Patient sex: M
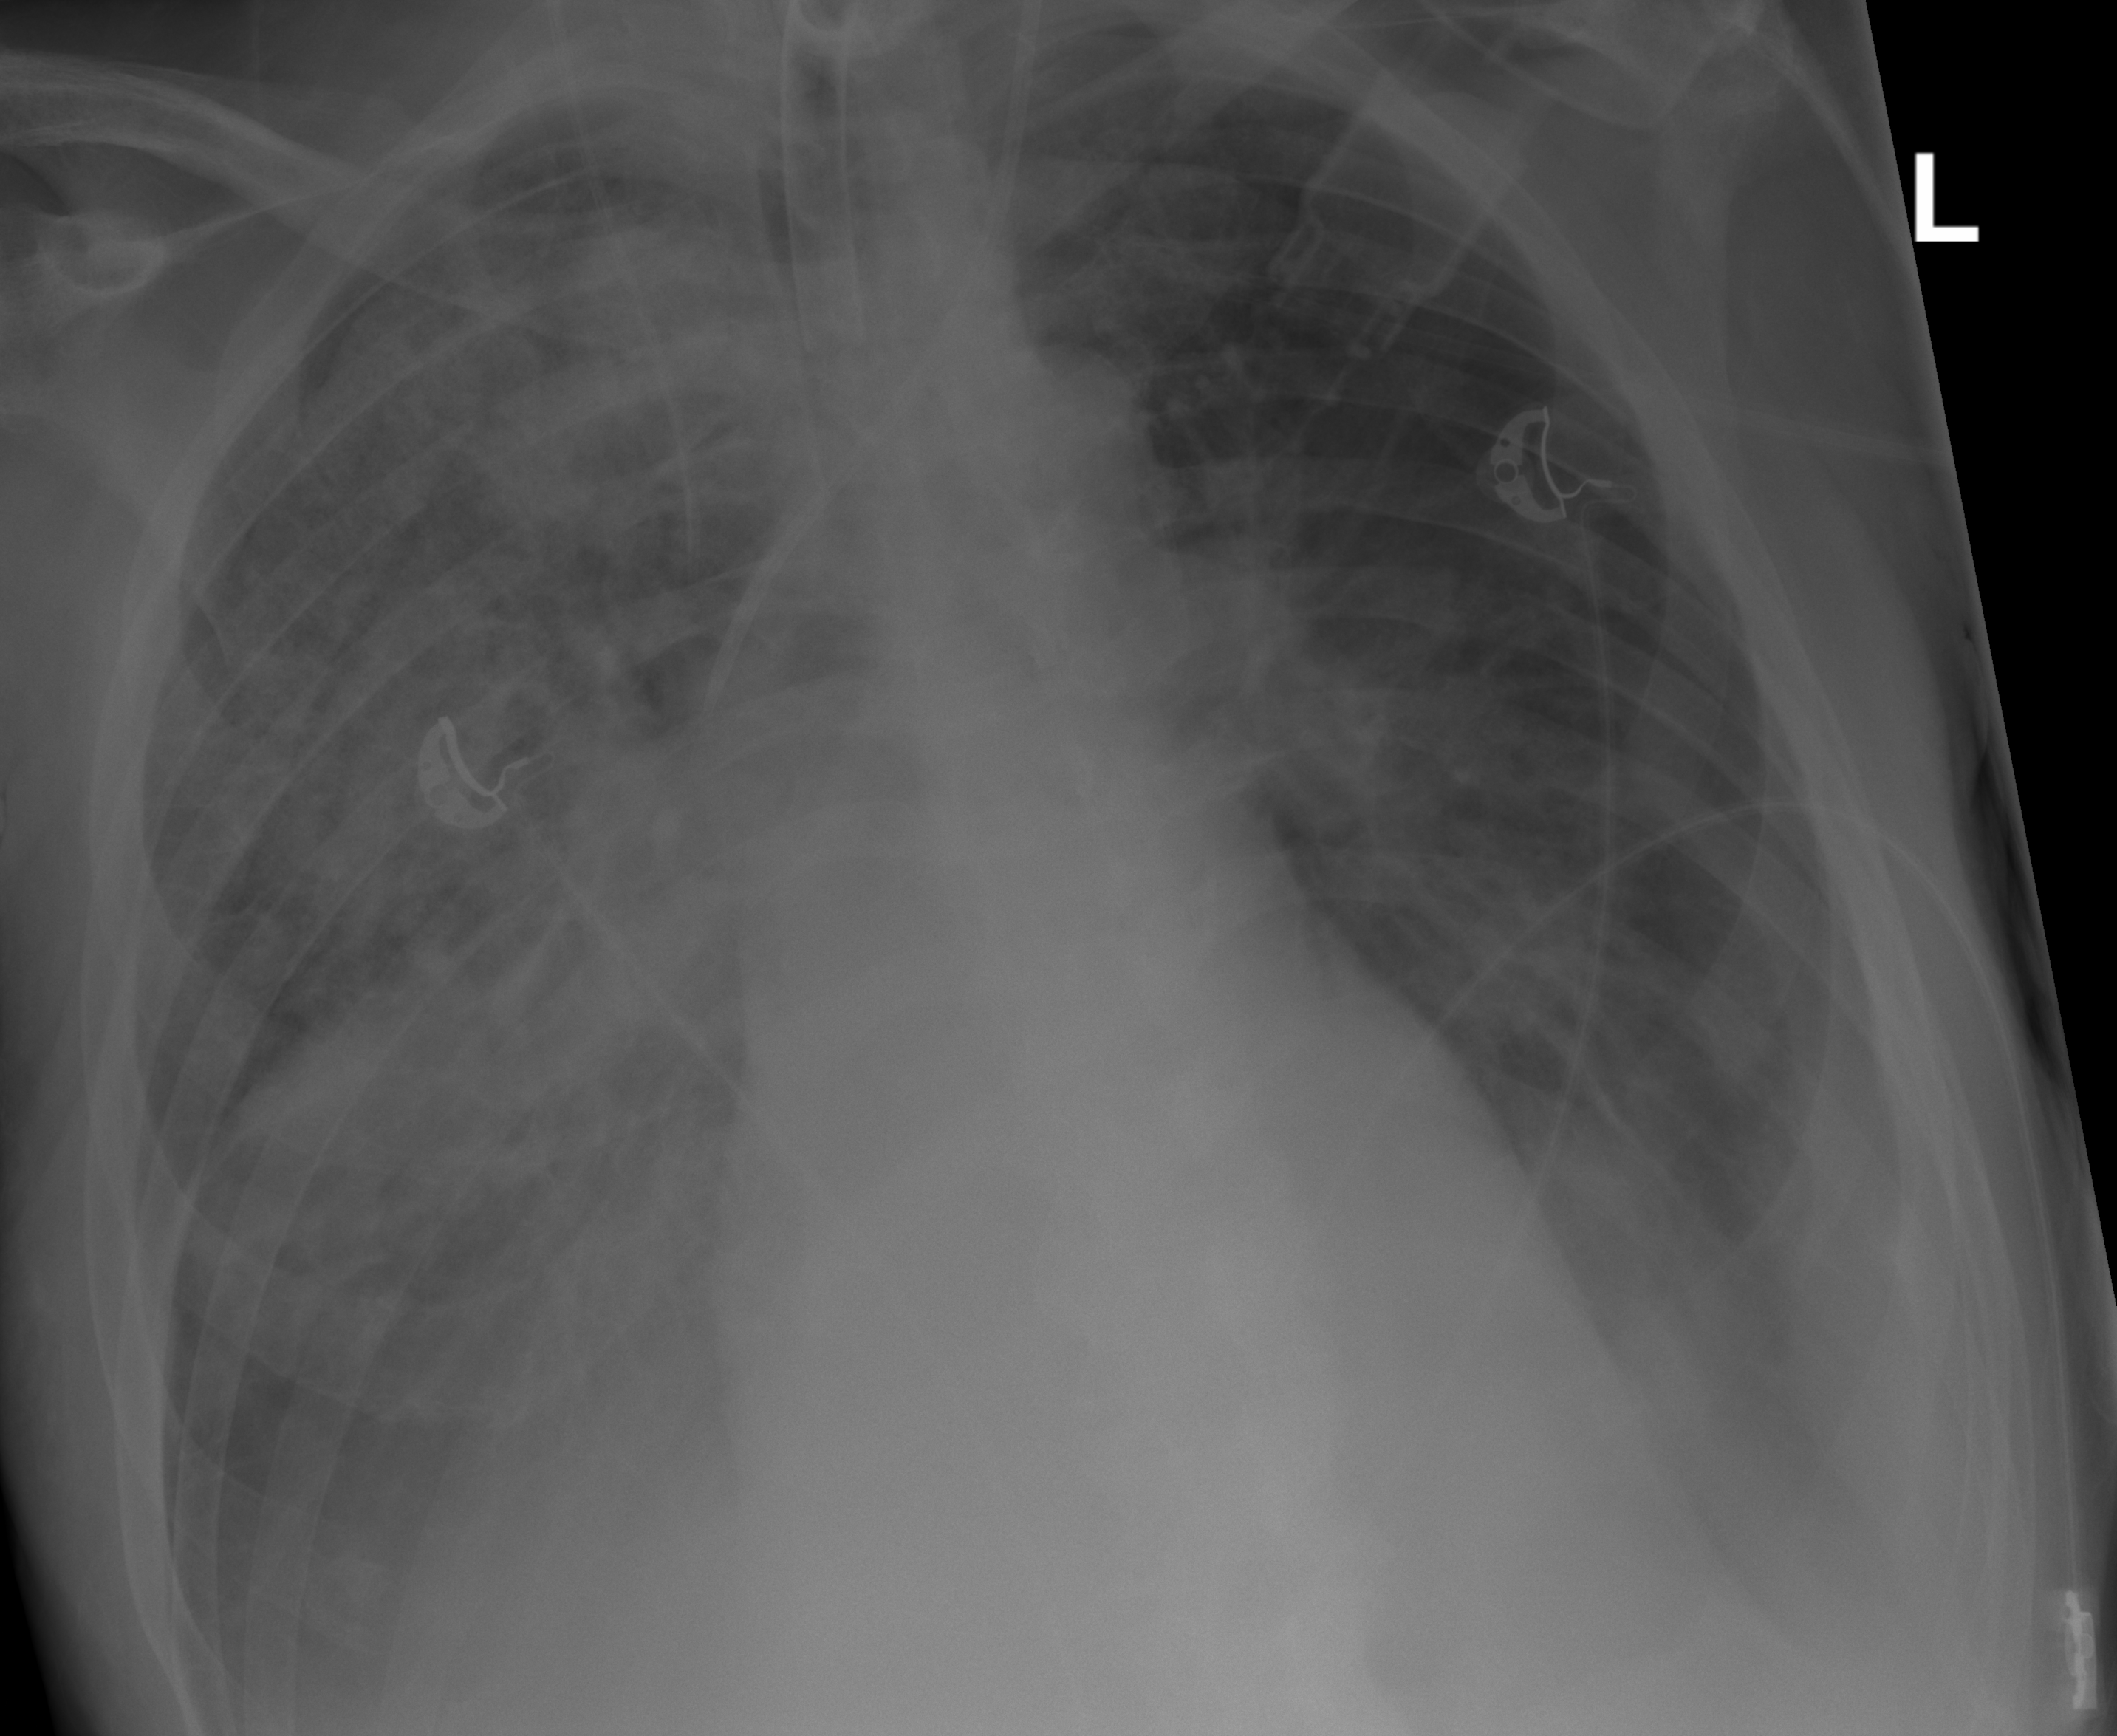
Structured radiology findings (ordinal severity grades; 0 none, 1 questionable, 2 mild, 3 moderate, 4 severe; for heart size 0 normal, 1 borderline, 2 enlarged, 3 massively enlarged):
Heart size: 2
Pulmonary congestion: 2
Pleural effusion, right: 2
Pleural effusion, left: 3
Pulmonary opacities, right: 4
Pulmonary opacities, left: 2
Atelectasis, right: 2
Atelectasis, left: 2